Interaction volume radius: 10 \u00c5
Interaction volume height: 10 \u00c5
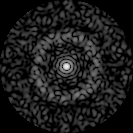
Disorder parameter: 0.8409